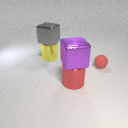
large yellow metal cylinder to the left of large red metal cylinder